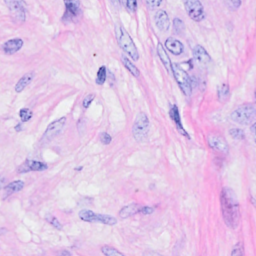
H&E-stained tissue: Breast